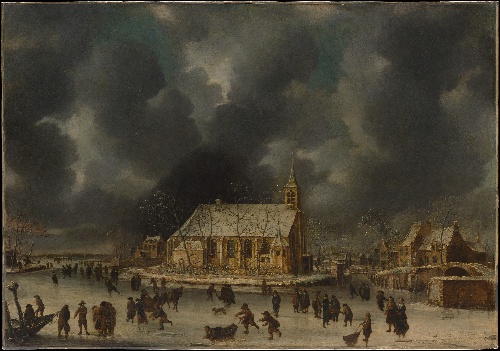
Title: Skating at Sloten, near Amsterdam
Artist: Johannes Abrahamsz Beerstraten
Artist bio: Dutch, Amsterdam 1622–1666 Amsterdam
Object type: Painting
Classification: Paintings
Medium: Oil on canvas
Dimensions: 36 1/4 x 51 5/8 in. (92.1 x 131.1 cm)
Department: European Paintings
Credit line: Rogers Fund, 1911
Accession year: 1911
Repository: Metropolitan Museum of Art, New York, NY
Tags: Men|Women|Churches|Skating|Winter